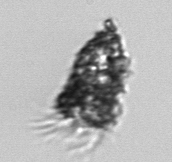
Label: Tintinnopsis